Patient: sex F, age 63
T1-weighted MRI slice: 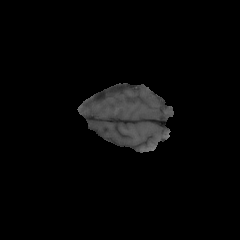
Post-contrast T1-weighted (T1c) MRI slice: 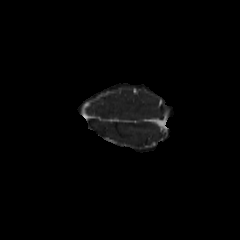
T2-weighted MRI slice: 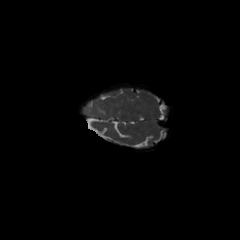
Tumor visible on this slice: yes
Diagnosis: Glioblastoma, IDH-wildtype
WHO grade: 4